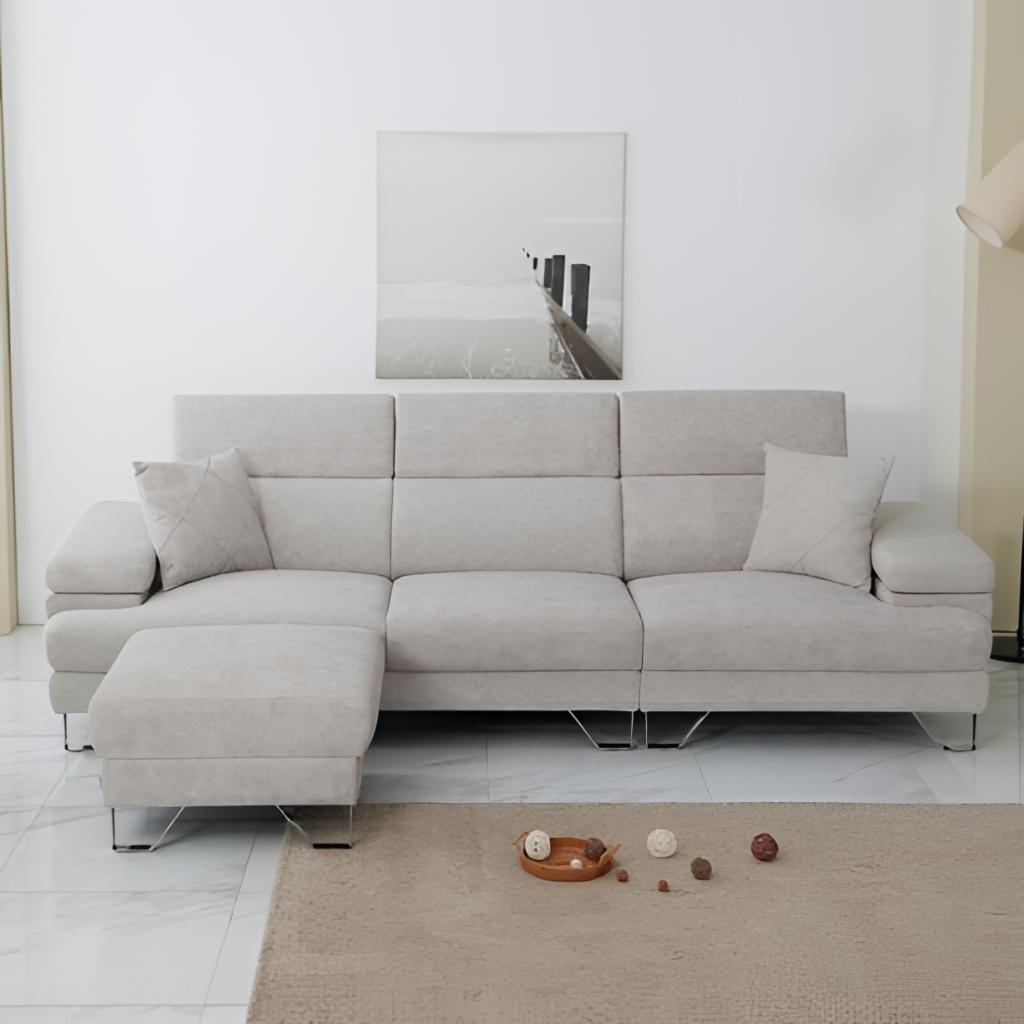
living room, beige fabric sectional sofa, tile flooring, with large square pattern, modern, paint wallpaper, with solid pattern